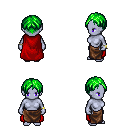
a pixel art fantasy rpg character, female body template, dark elf, purple skin, red cape, robe skirt, green parted hairstyle, bracelets, four views (front, back, left, right), 2x2 character sprite sheet, small pixel art, hard edges, no anti-aliasing